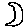
Label: moon